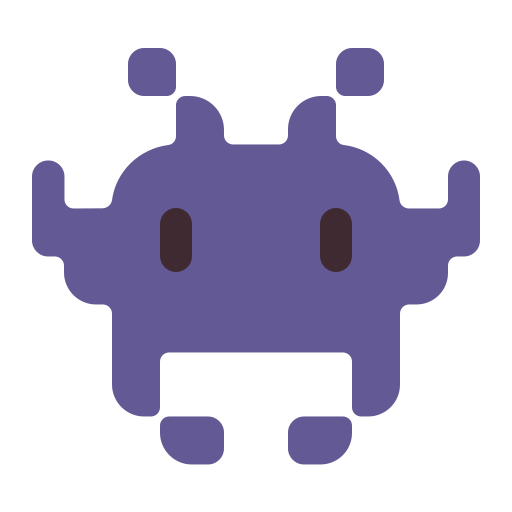
alien monster flat